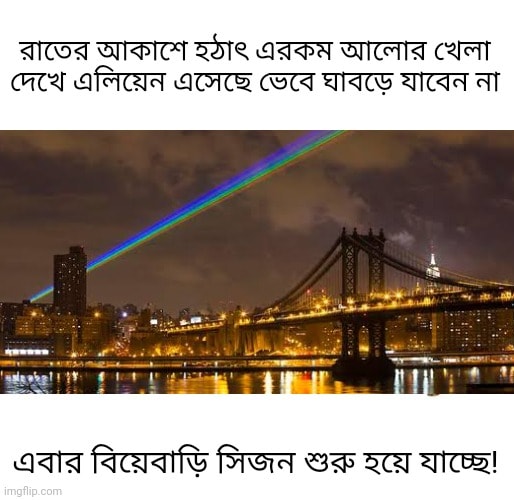
Text: রাতের আকাশে হঠাৎ এরকম আলোর খেলা দেখে এলিয়েন এসেছে ভেবে ঘাবড়ে যাবেন না, এবার বিয়েবাড়ি সিজন শুরু হয়ে যাচ্ছে
Label: Non Hate